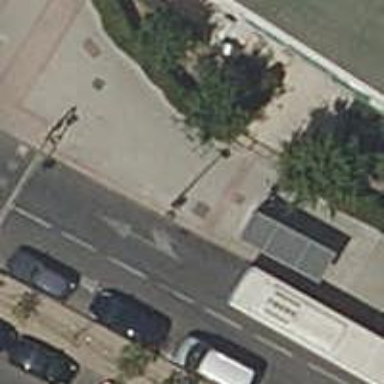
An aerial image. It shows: Bus stop with platform for public transport.